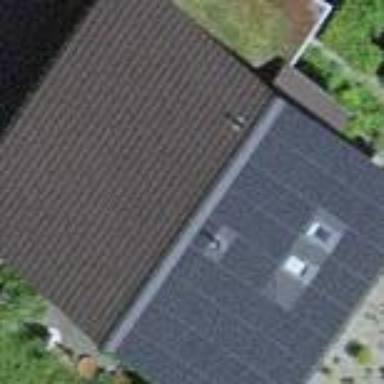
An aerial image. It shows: Gabled roof on residential building.